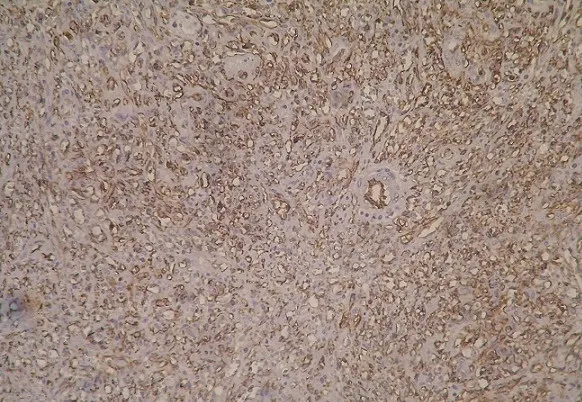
Fig CD31 immunohistochemical stain: positivity in vascular channels x40.
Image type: pathology (immunostaining)